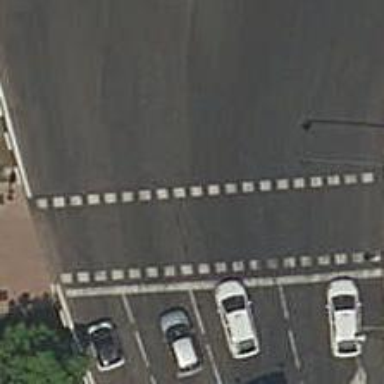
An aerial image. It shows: Road crossing with traffic signals.